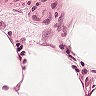
Metastatic tissue present: no